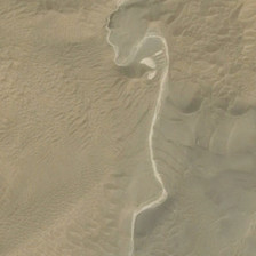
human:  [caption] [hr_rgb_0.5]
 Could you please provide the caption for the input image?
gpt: The area of the desert is very large and short of water.

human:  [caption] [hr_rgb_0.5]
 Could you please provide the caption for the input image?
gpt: The area of desert is very wide and lack of water.

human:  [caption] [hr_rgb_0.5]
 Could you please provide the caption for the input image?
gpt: Desert area is large and water resources are short.

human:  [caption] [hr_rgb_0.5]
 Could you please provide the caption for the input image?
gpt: The area of the desert is very wide and water is scarce.

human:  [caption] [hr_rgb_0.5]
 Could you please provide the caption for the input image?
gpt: The area of the desert is very wide and without water.